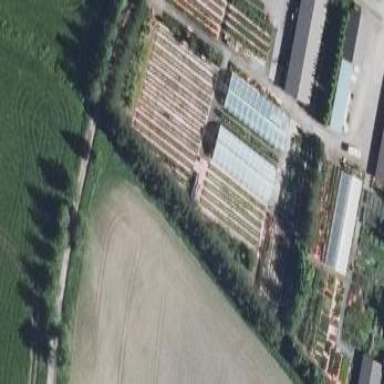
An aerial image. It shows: Fence surrounding area used for greenhouse horticulture.